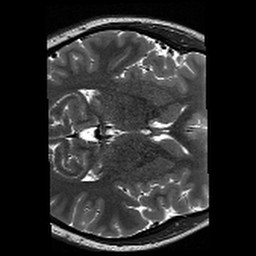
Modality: T2w
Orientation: axial
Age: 19
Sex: female
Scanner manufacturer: siemens
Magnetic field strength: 3 T
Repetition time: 13.15 s
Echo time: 0.082 s